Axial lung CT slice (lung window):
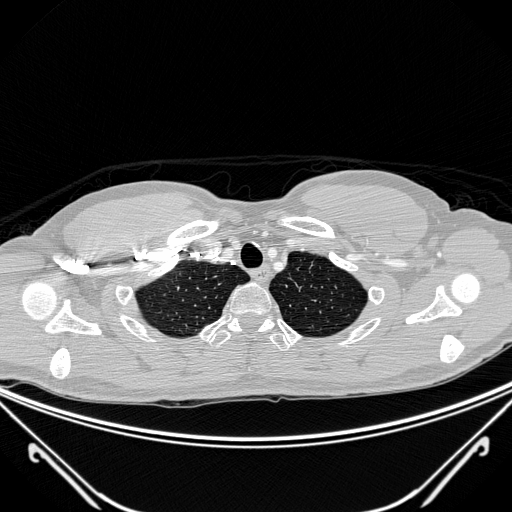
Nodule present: no